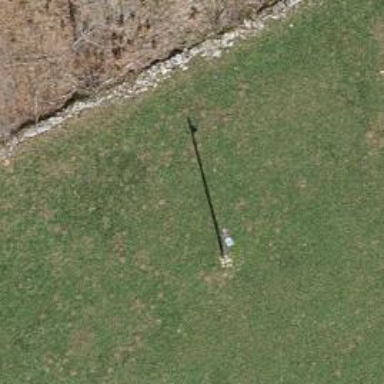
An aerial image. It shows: Utility pole in the area.